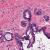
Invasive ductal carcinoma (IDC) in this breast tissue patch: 0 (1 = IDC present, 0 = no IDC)